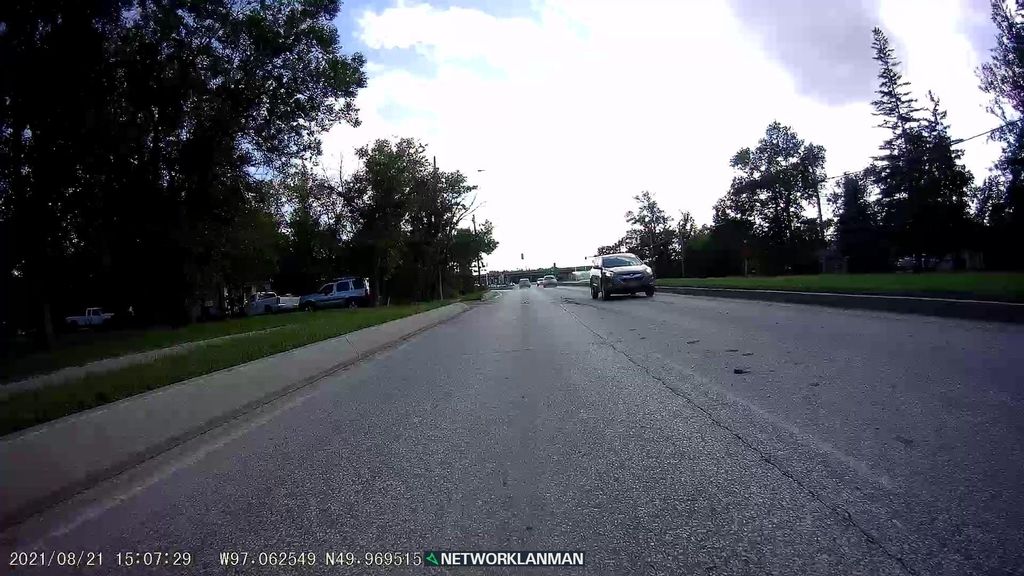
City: winnipeg